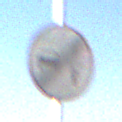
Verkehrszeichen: EndeVerbotUeberholenEinspurigeFahrzeuge
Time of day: MorningAfternoon
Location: Outdoor (Nature)
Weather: Clear
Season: NotSpecified
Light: Natural